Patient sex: F
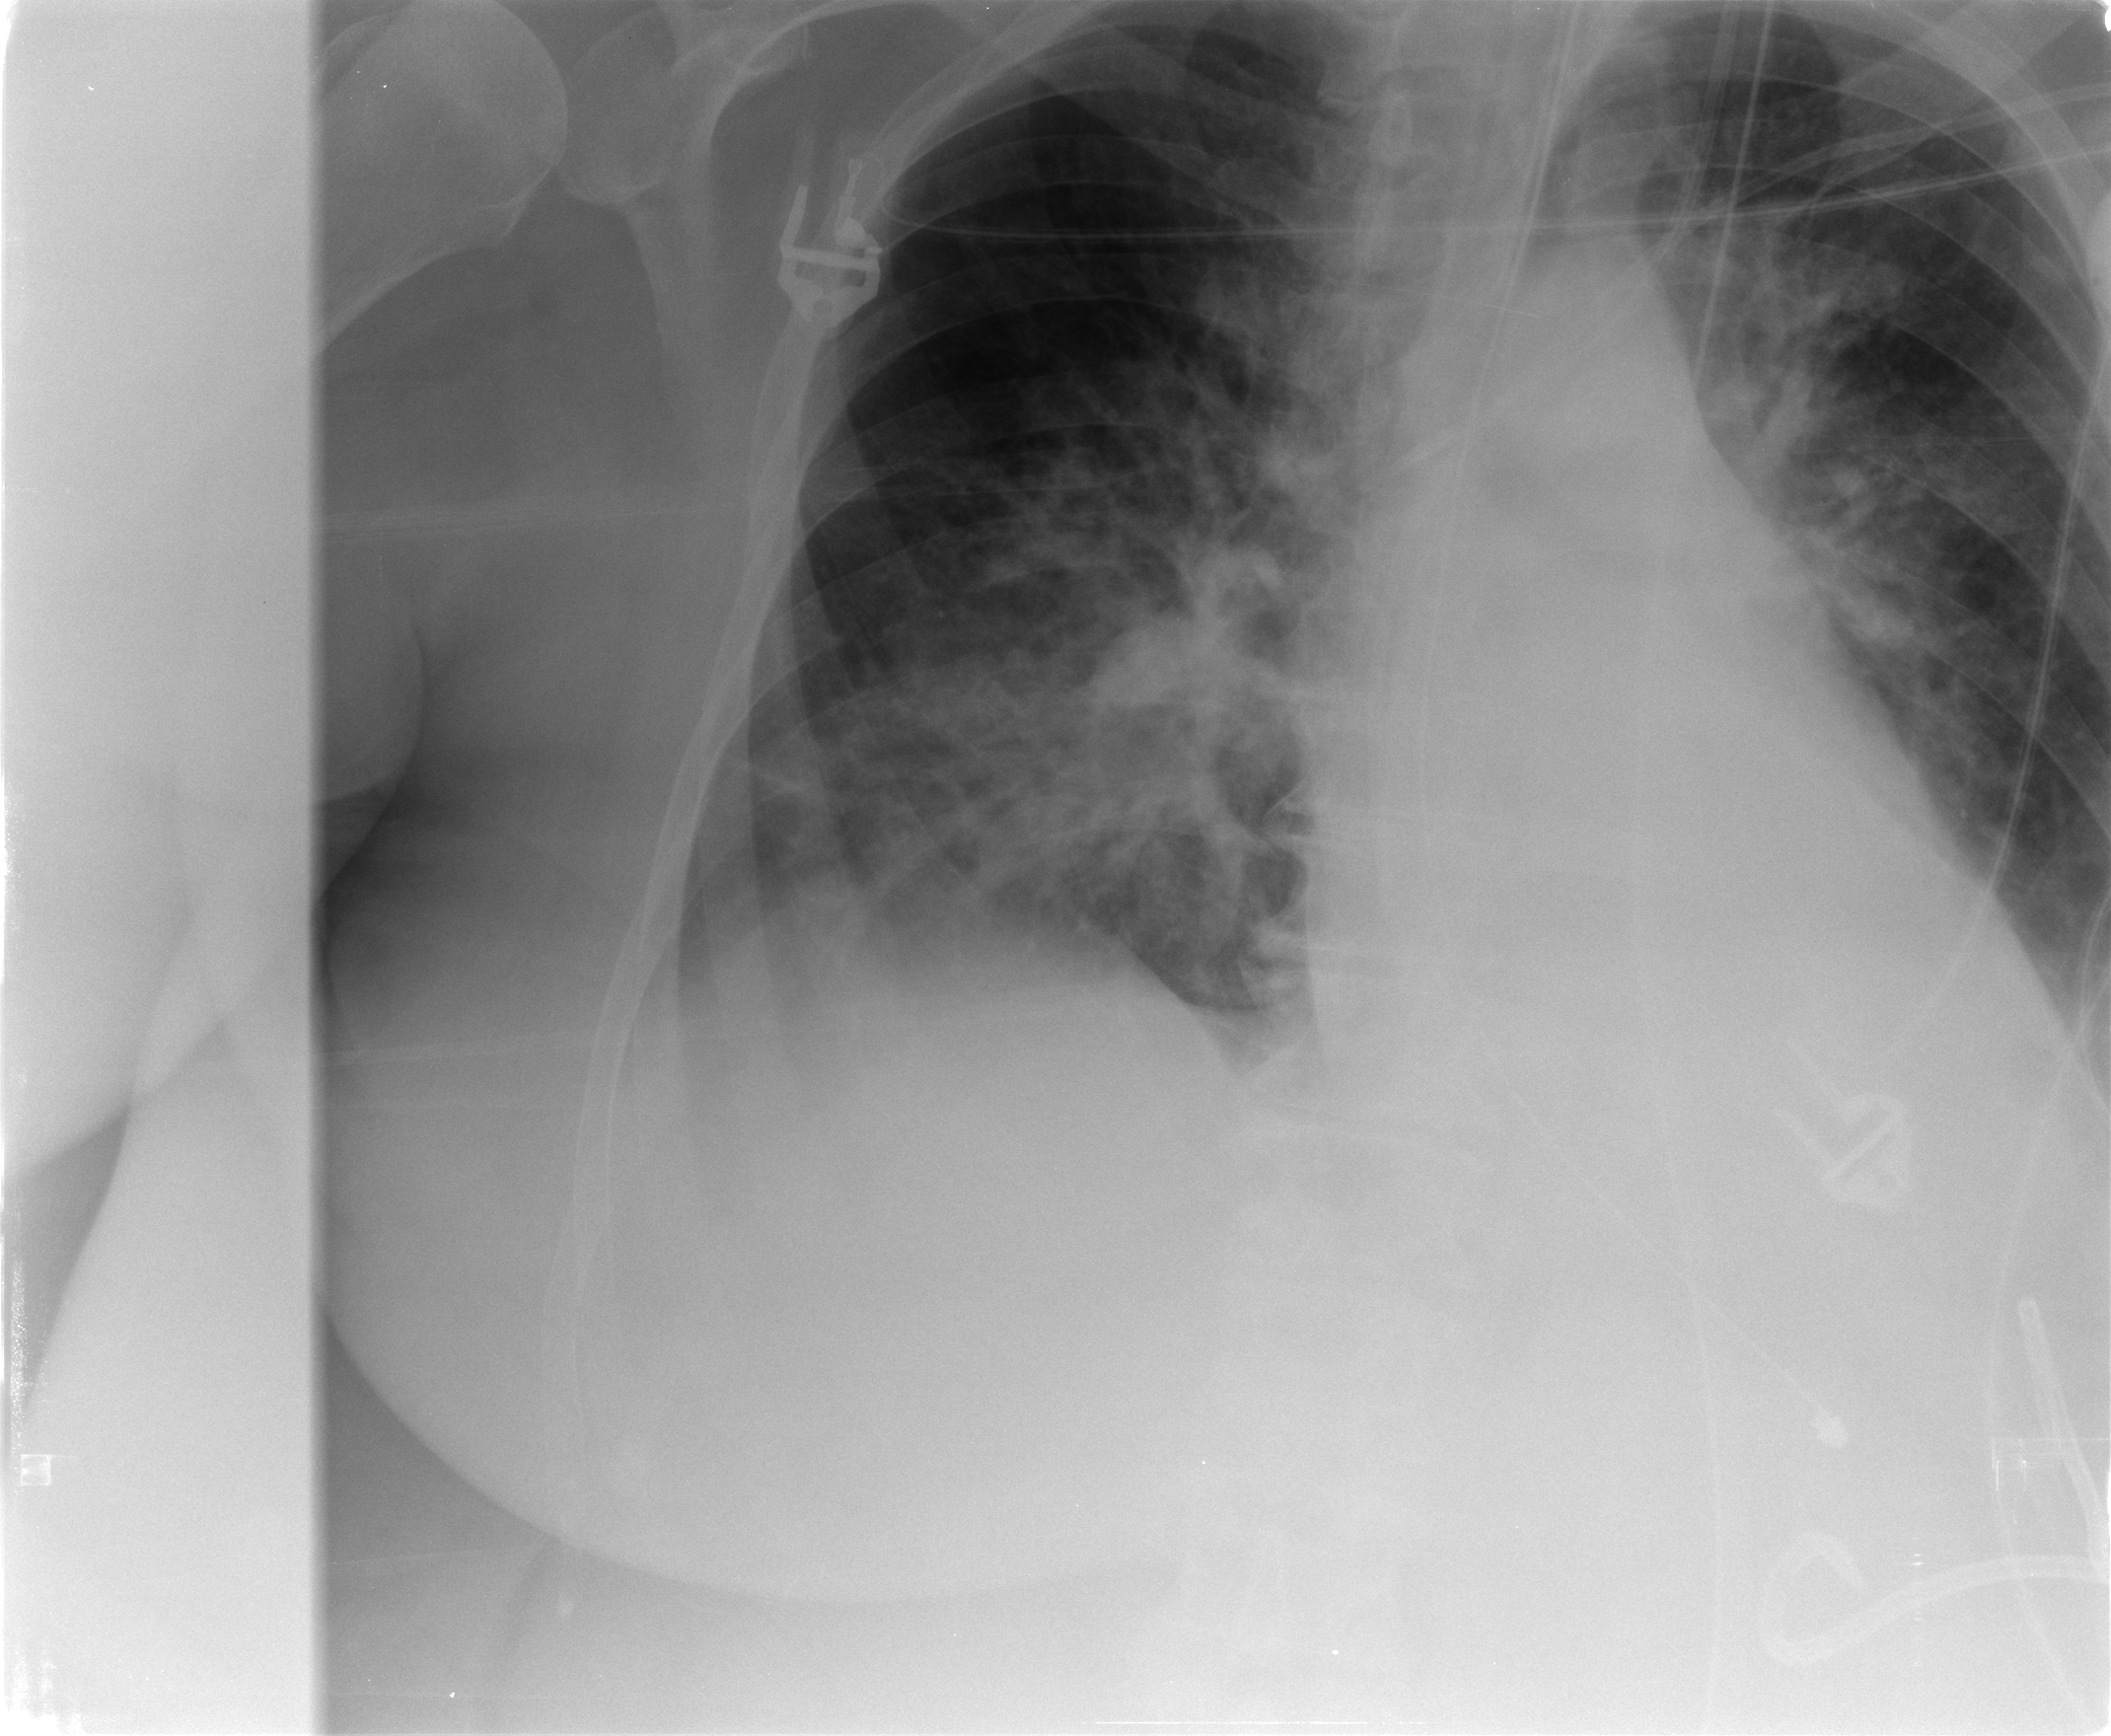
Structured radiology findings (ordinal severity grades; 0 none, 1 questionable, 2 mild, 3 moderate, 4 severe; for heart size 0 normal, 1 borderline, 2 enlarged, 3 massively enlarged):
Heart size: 1
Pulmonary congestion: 2
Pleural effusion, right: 0
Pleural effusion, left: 2
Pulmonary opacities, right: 1
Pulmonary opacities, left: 1
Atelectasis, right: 2
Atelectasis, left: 2